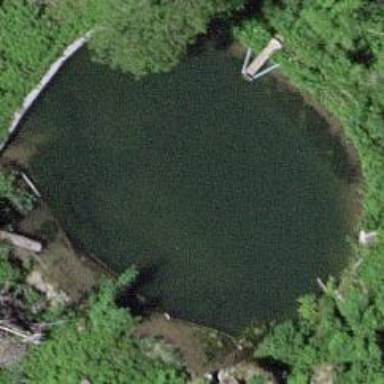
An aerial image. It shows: Serene pond surrounded by nature.